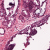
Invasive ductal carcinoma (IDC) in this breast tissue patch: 0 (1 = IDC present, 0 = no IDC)